Question: I'm new to TeamCity, so maybe I'm not getting something here, but when I set up a configuration I specify the paths to its artifacts. When I set up a second configuaration that depends on the first, I have to specify the artifact paths again in the Artifact Dependency (see picture). Why is that? Or am I missing something? Here's an annotated screen capture:
Thanks for the help.
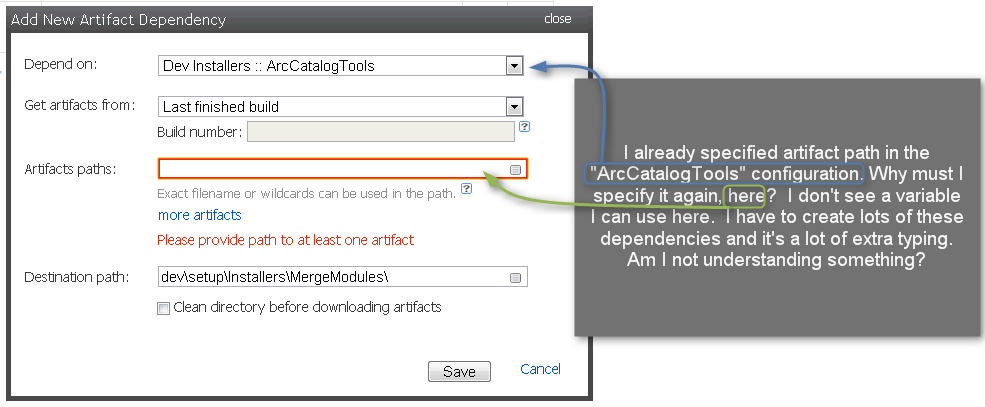
Answer: The artifact paths line allows you to select from multiple artifacts, or drill down into particular artifacts from the build you've specified in the "Depend On" field. For example, we have builds that output multiple artifacts. We then have builds that are dependent on them that use one particular artifact. It can be a weird duplication of data. We've gotten around that somewhat by specifying the artifact to publish as a build parameter(like %"SetupArtifact%") and then you can refer to that in the build using the artifact as "%dep..SetupArtifact%" where is the build type ID of the build you're using artifacts from.